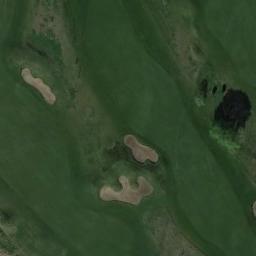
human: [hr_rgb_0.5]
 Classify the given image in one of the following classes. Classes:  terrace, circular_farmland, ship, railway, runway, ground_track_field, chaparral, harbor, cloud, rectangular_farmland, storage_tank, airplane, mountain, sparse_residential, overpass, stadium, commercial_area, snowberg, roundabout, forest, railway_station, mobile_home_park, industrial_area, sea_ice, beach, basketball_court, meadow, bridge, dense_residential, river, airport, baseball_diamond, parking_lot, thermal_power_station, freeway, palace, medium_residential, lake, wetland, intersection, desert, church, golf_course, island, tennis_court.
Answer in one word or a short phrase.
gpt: golf_course